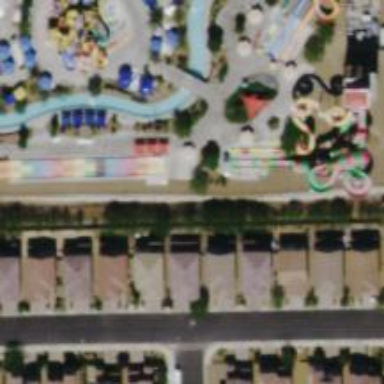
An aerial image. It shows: Water slide attraction.